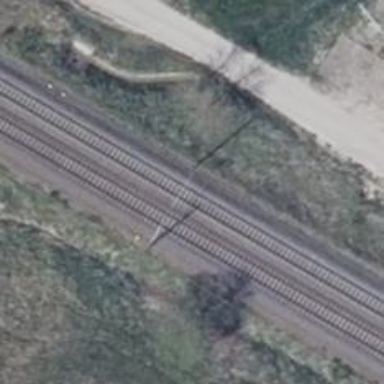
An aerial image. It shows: Railway milestone with catenary mast.